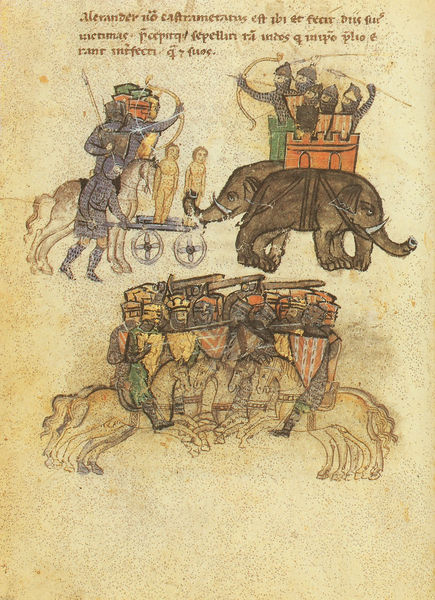
Titel: Alexanderroman
Institution: Leipzig, Stadtbibliothek
Schlagwörter: angriff, blau, kampf, mann, nackt, gelb, grün, menschen, frau, grau, männer, zeichnung, rot, tiere, alt, krone, pferd, pferde, reiter, räder, schrift, papier, bogen, vergilbt, kutsche, rad, wagen, krieg, schlacht, soldaten, schild, buch, burg, alpen, schwert, schwerter, text, helm, ritter, rüstung, pergament, helme, kavallerie, gefangene, mittelalter, speer, speere, pfeil, elefant, elefanten, latein, schilde, buchmalerei, alexander, kettenhemd, pfeil und bogen, alexander der große, bogenschützen, buchkunst